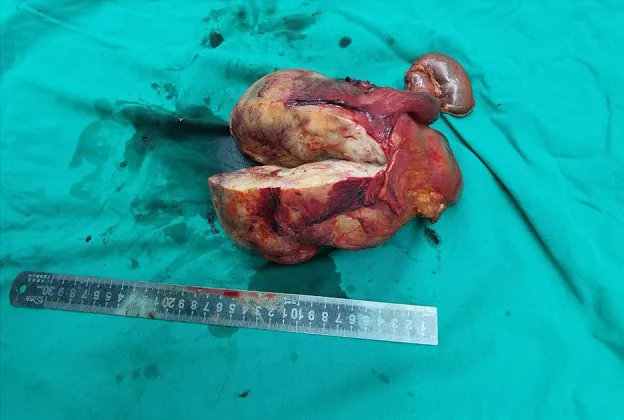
The surgical specimen showed that the tumor was a well-delineated solitary mass, and that the actual size was ~17 x 12 cm. The section of the tumor showed a pale and solid mass, which is relatively tough.
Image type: medical_photograph (other_medical_photograph)